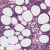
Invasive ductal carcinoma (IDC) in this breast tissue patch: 0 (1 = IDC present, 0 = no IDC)